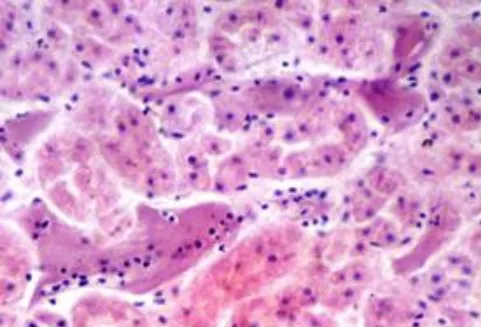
Smooth translucent fibrinous thrombi in renal intertubular capillaries (H&E, x40).
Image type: pathology (h&e)